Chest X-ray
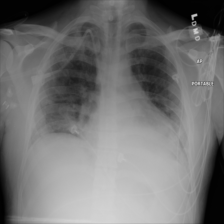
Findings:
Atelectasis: positive
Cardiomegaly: negative
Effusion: negative
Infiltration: positive
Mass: negative
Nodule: negative
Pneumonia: negative
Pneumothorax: negative
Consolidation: positive
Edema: negative
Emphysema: negative
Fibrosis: negative
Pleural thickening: negative
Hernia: negative